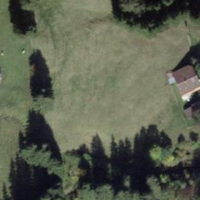
EUNIS habitat code: 43
Species observed at this site:
Clinopodium vulgare